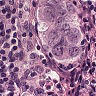
Metastatic tissue present: yes